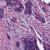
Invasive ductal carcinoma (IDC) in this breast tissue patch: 1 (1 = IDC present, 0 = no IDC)